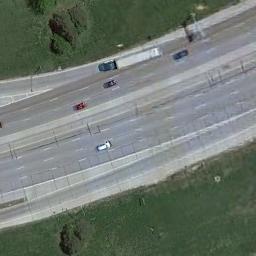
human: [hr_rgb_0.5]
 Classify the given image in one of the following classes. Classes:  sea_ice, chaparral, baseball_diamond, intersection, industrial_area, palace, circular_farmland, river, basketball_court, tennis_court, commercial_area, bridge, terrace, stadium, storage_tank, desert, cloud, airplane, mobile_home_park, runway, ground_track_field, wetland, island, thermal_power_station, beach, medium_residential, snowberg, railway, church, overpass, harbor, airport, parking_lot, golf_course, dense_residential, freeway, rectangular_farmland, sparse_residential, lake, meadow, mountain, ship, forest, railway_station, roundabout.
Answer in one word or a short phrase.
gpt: freeway